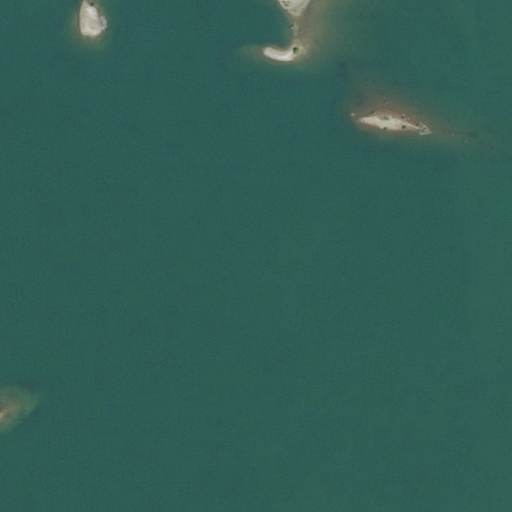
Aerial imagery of valley in California named Quarry Canyon containing open water, herbaceous wetlands, and grassland